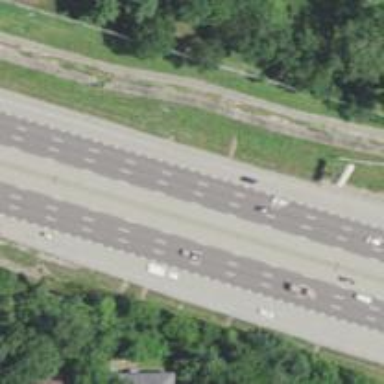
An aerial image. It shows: View of motorway.